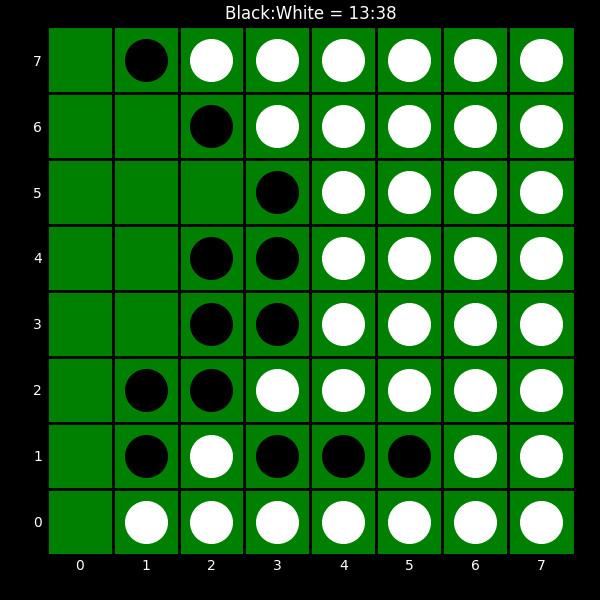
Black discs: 13
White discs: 38